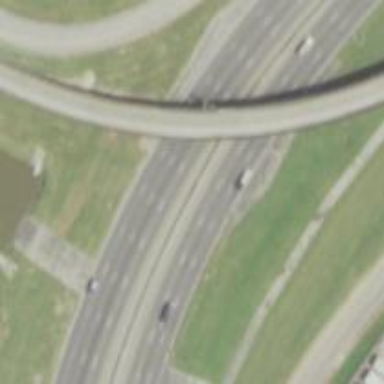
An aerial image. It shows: Expressway with asphalt surface classified as trunk highway.